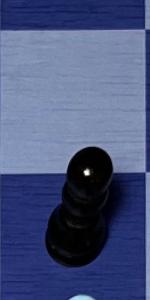
Label: Pawn_Black